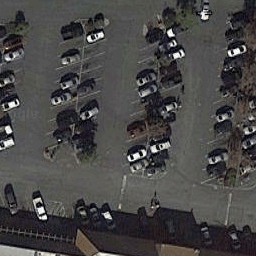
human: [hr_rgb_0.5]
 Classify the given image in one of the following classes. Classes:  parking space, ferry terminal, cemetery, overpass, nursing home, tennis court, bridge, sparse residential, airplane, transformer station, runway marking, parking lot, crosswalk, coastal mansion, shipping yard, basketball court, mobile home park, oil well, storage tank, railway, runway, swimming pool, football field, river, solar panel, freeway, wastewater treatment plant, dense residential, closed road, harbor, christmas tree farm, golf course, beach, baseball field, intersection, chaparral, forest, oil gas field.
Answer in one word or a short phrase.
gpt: parking lot